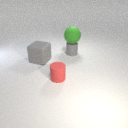
small red rubber cylinder in front of small gray rubber cylinder